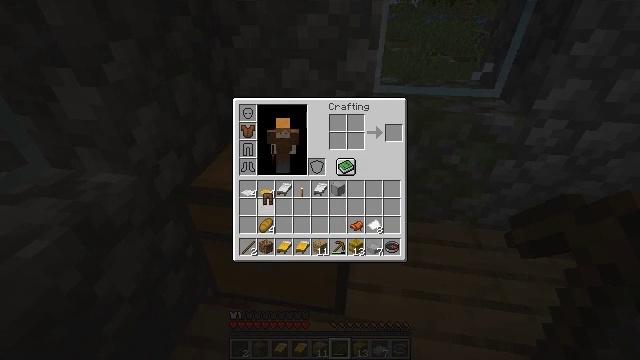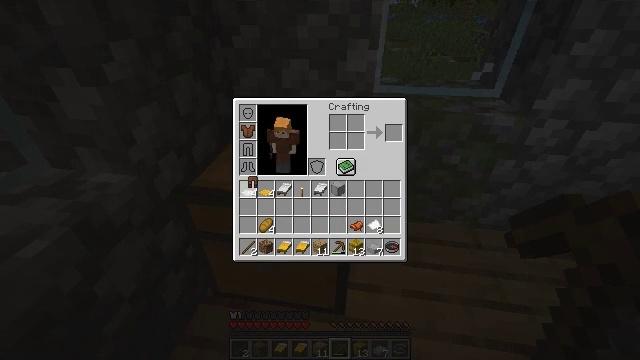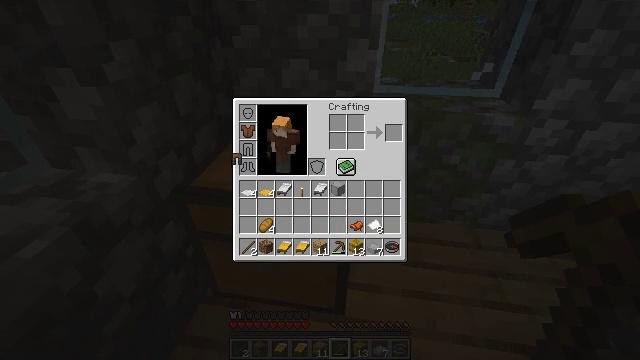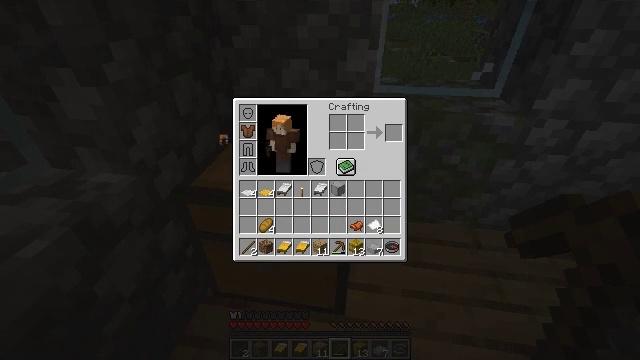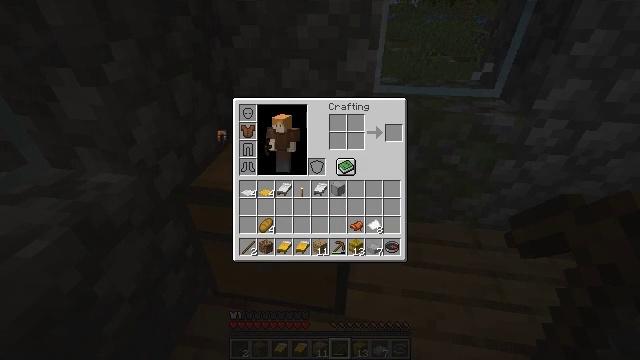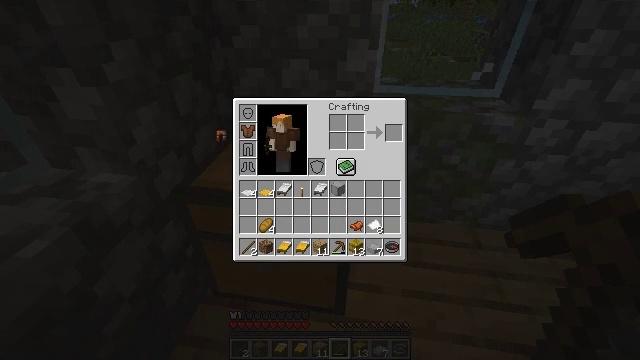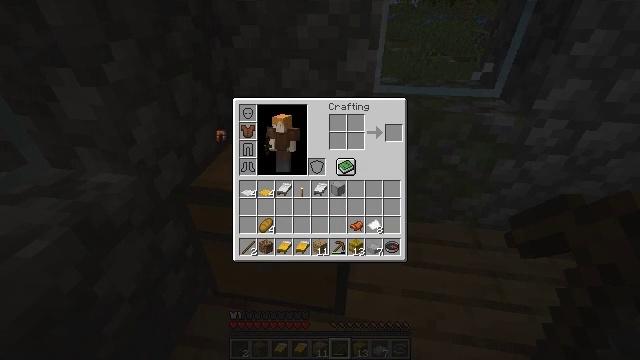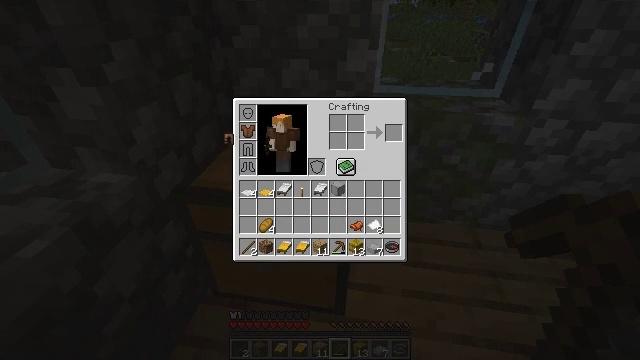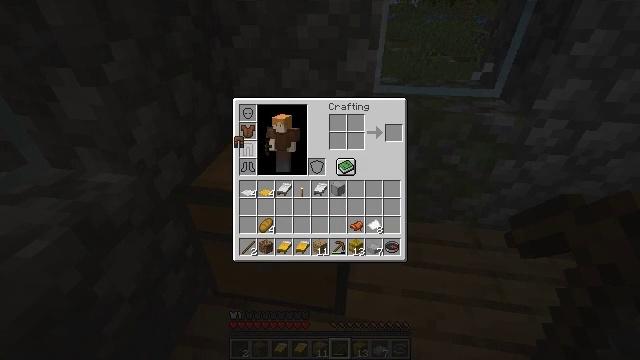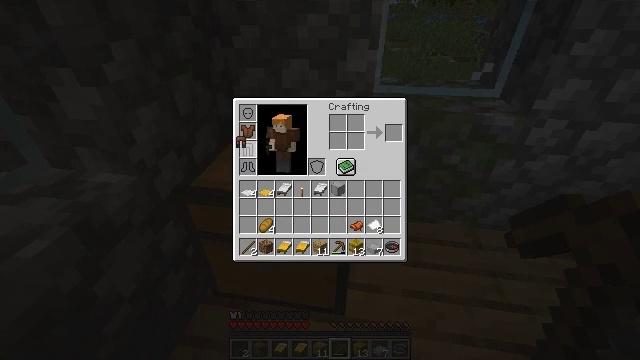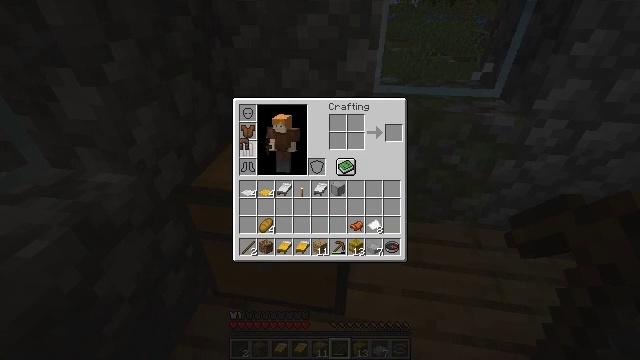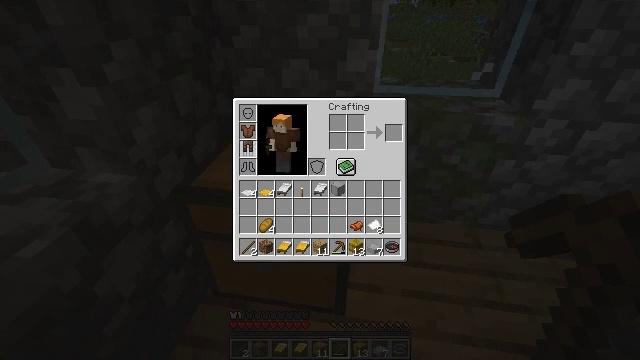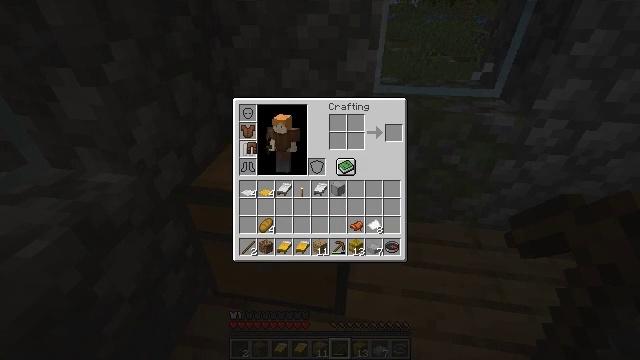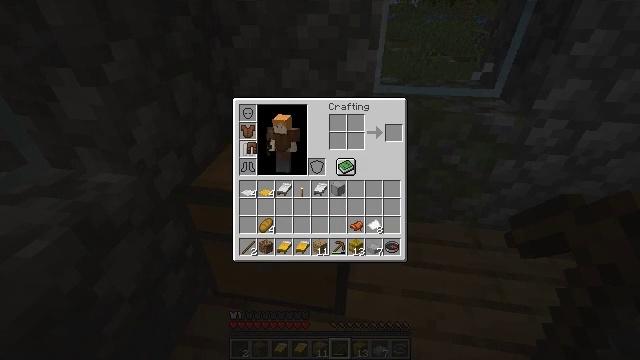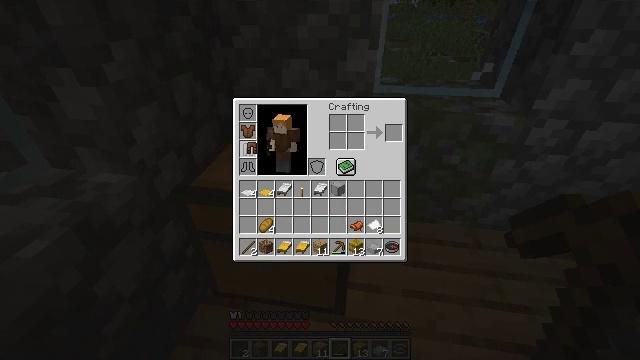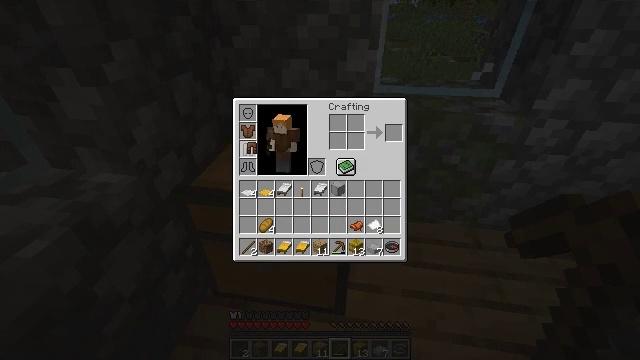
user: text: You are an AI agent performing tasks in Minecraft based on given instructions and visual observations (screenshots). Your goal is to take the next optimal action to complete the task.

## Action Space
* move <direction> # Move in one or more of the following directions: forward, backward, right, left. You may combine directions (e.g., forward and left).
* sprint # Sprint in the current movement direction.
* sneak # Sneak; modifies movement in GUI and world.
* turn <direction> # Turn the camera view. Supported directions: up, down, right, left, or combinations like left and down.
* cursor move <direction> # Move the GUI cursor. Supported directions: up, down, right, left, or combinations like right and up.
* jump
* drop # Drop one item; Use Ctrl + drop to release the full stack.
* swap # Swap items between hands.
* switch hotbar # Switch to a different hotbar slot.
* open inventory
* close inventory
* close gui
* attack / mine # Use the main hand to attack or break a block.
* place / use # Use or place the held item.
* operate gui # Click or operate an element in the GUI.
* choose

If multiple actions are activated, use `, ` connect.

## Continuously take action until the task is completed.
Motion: motion action
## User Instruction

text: Break the white bed to relocate it.
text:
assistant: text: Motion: cursor move left and up
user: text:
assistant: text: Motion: cursor move left and up
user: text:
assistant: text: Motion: cursor move left and up
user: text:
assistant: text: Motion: no_op
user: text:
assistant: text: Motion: no_op
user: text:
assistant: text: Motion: no_op
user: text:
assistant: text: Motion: cursor move right
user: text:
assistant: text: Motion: cursor move right
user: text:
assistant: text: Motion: no_op
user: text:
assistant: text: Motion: no_op
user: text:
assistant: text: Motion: no_op
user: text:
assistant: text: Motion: no_op
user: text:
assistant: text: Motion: no_op
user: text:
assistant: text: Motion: operate gui
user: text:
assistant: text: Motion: operate gui
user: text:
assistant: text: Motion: operate gui
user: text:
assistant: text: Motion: operate gui
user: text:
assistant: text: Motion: no_op
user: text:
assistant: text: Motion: no_op
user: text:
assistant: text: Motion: no_op
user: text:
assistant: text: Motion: no_op
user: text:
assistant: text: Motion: no_op
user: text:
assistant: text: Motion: no_op
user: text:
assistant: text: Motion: cursor move right and up
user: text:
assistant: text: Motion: cursor move right and up
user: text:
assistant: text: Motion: cursor move right and up
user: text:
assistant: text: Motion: cursor move right and up
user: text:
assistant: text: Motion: no_op
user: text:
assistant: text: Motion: no_op
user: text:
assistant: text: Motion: no_op